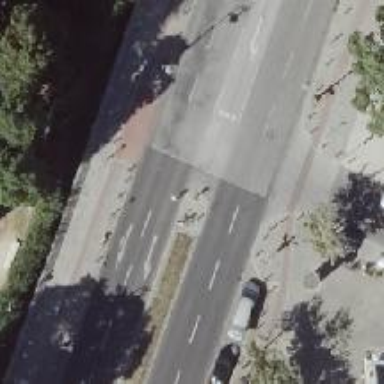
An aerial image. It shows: Unmarked road crossing.